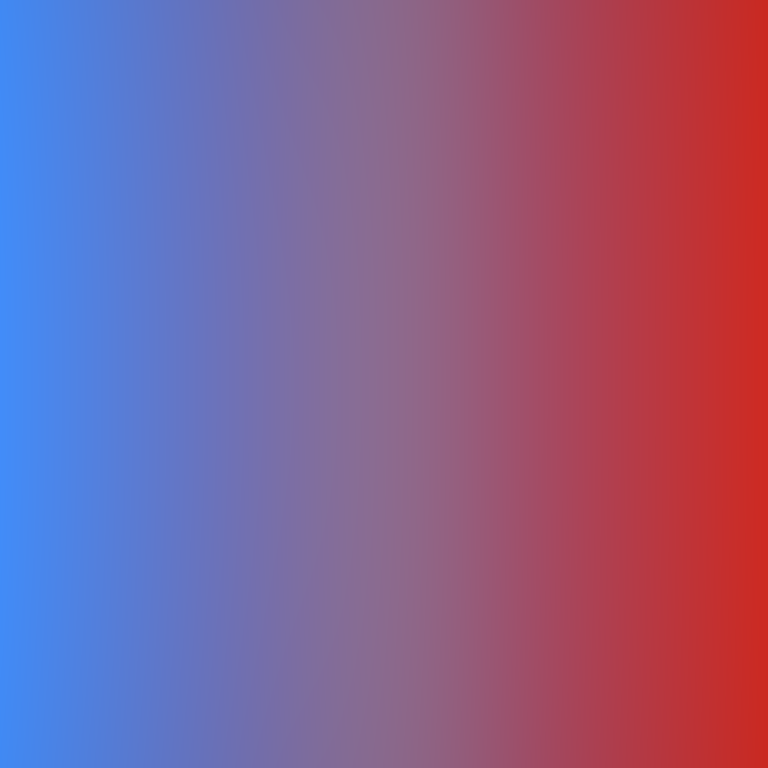
Abstract light effect, smooth gradient from cool blue to warm red, balanced atmosphere, soft blend, no room, no furniture, no objects.